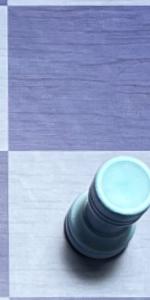
Label: Rook_White